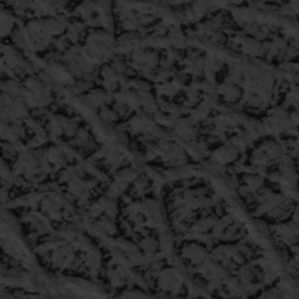
Label: frost